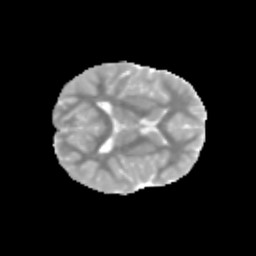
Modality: MD
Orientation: axial
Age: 9
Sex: female
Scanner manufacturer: siemens
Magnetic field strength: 3 T
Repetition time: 3.8 s
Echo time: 0.07 s